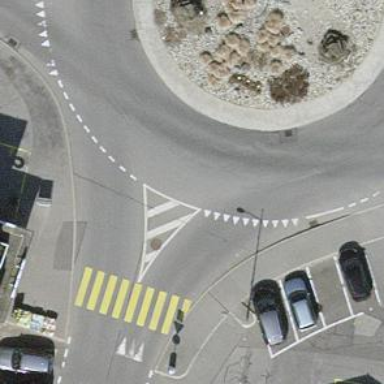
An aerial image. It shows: Secondary road with asphalt surface leading to roundabout junction.